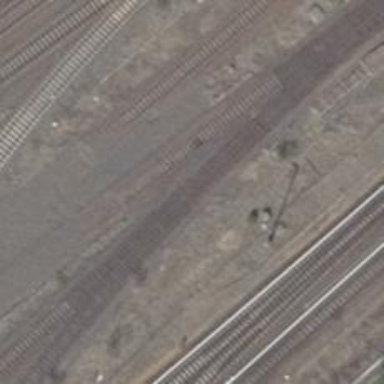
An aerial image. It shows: Disused railway line with electrified contact lines.